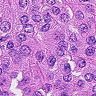
Metastatic tissue present: yes